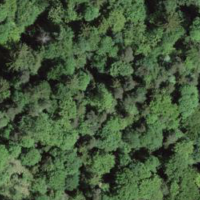
EUNIS habitat code: 44
Species observed at this site:
Allium ursinum